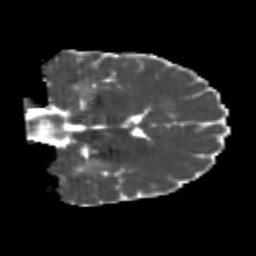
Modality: MD
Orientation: coronal
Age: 23
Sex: male
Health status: healthy
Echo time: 0.074 s